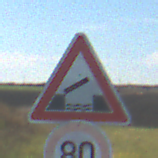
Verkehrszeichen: BeweglicheBruecke
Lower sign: Geschwindigkeit80
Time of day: MorningAfternoon
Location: Outdoor (Nature)
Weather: Clear
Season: Autumn
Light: Natural